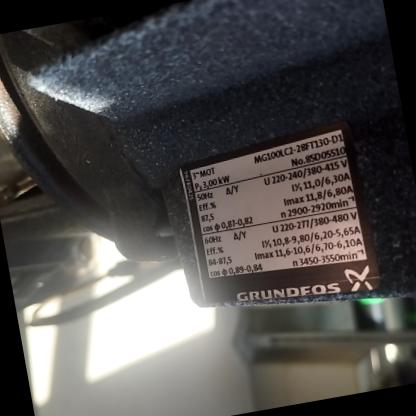
Klasa: tabliczka-znamionowa